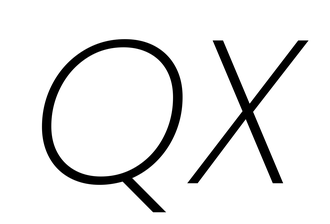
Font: Poppins-ExtraLightItalic